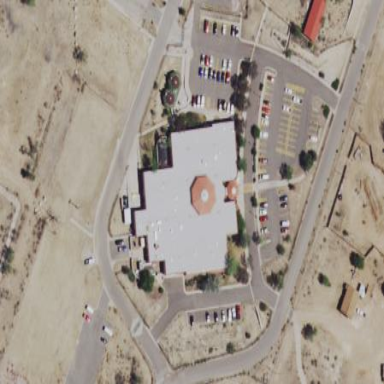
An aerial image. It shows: Clinic building providing healthcare services.